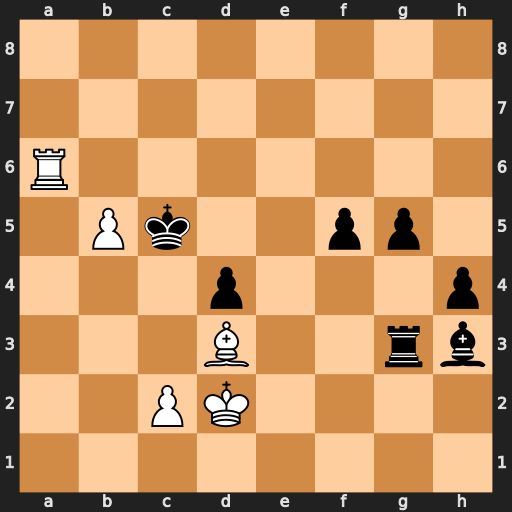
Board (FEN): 8/8/R7/1Pk2pp1/3p3p/3B2rb/2PK4/8
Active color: w
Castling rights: -
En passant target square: -
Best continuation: Rc6+ Kb4 b6 Bg2 b7 Bxc6 b8=Q+